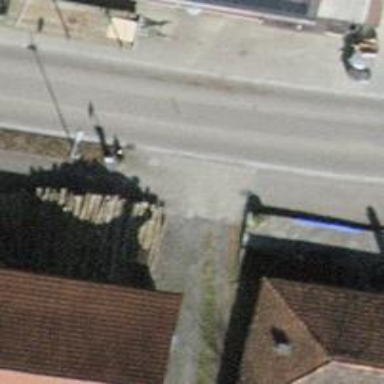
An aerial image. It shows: Street cabinet meant for power infrastructure.